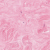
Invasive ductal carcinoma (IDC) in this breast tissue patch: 0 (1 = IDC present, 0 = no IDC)